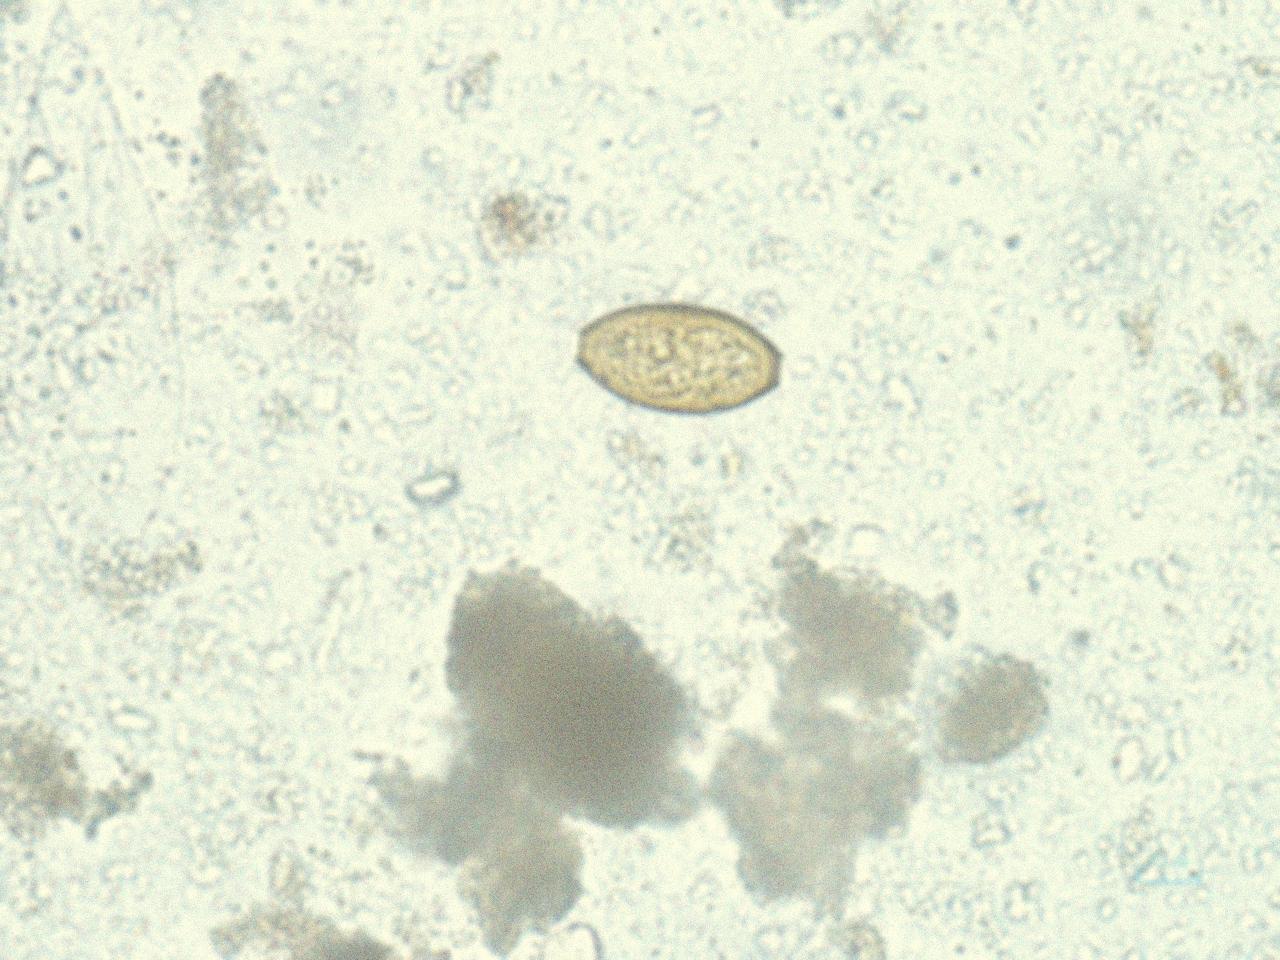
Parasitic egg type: Trichuris trichiura